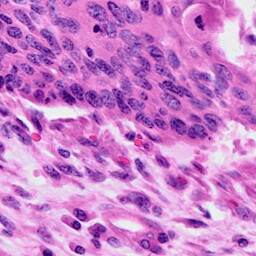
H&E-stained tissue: Cervix